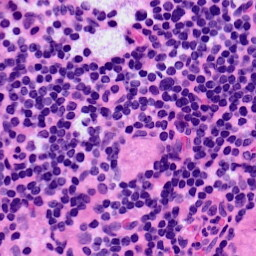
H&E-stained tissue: LymphNode